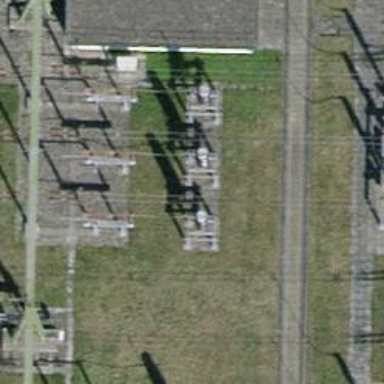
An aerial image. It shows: Bay where power lines run through.